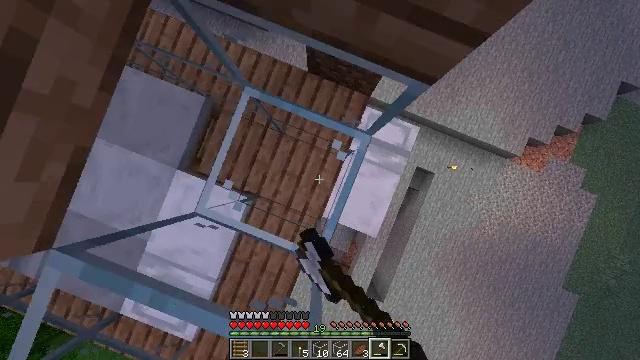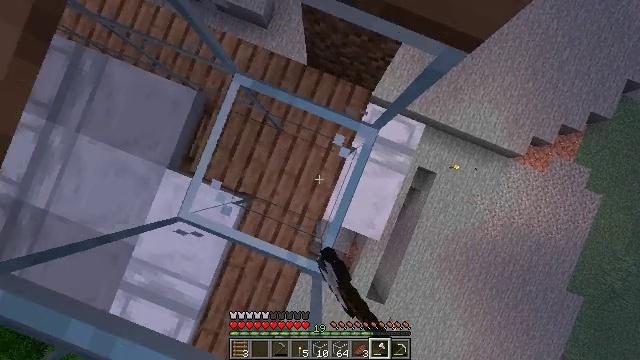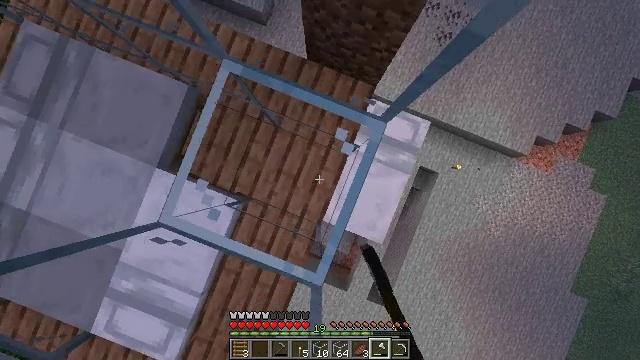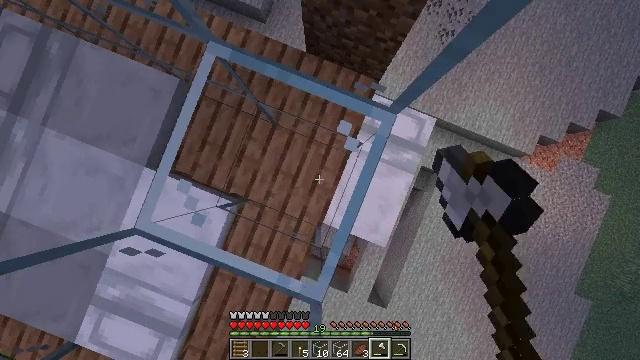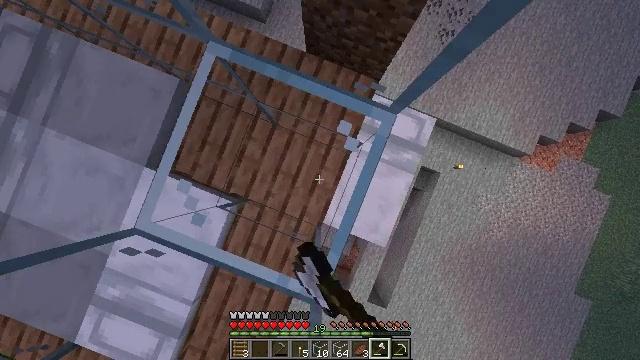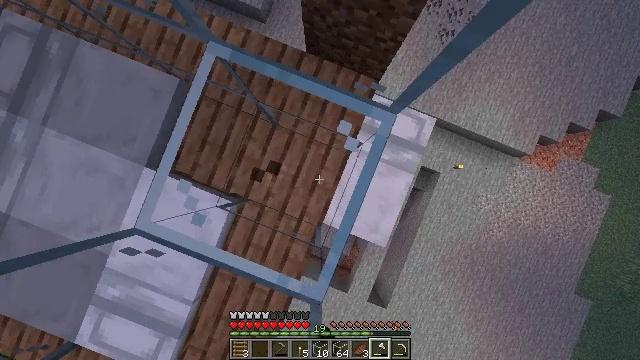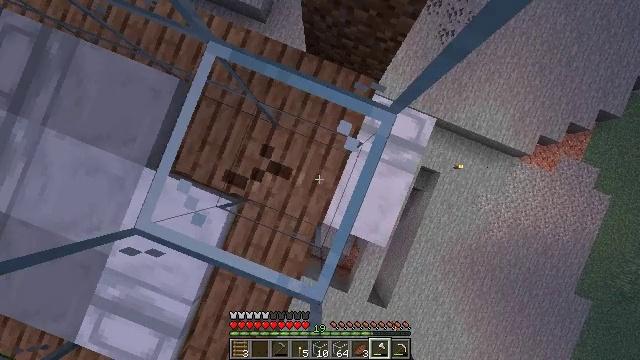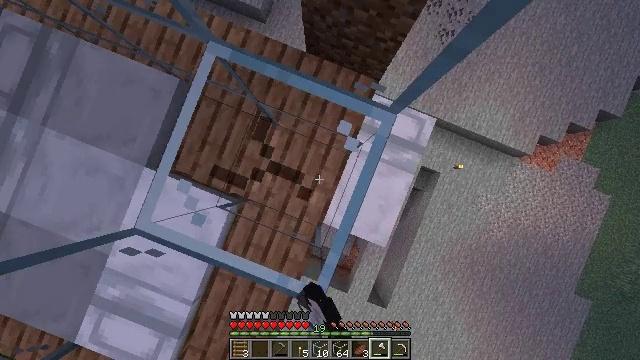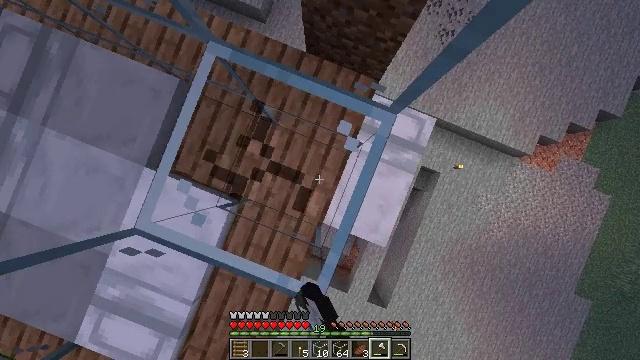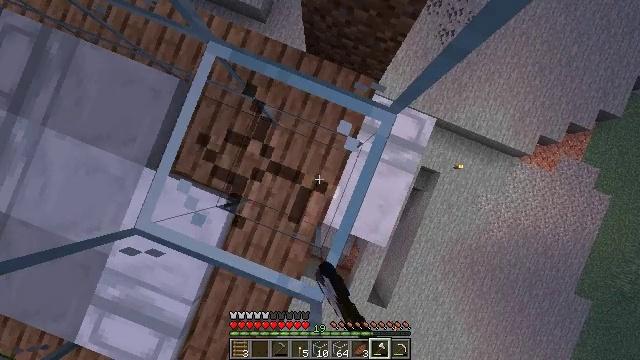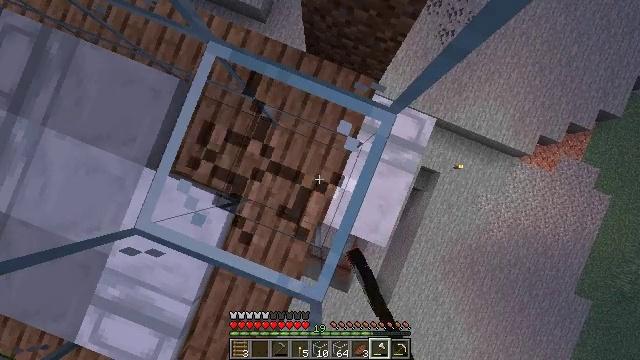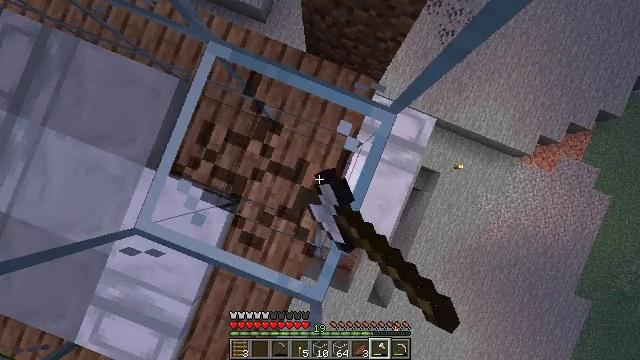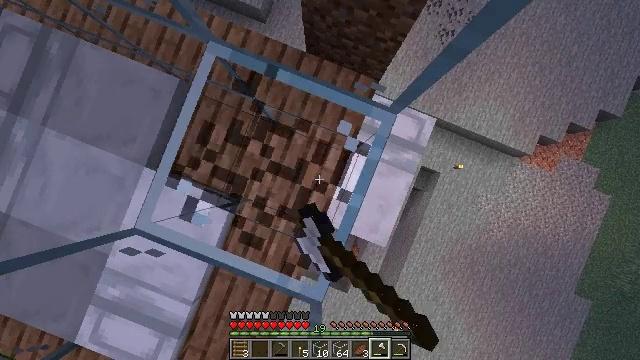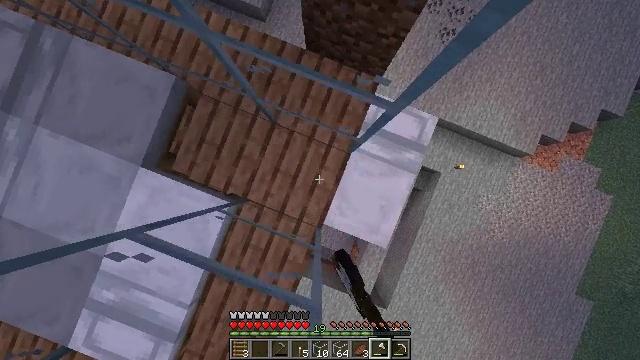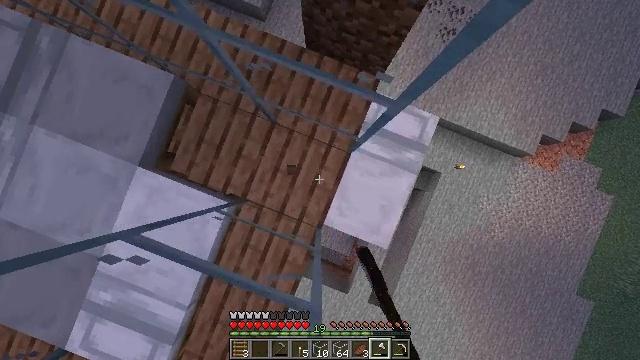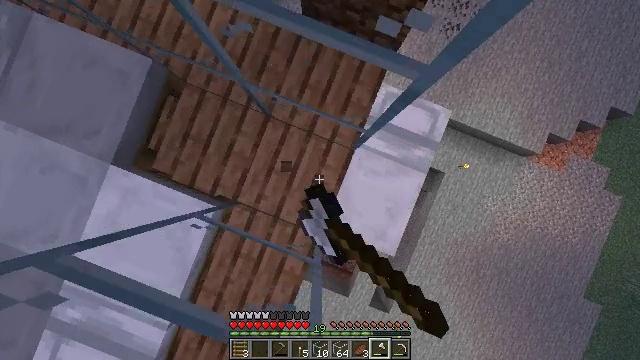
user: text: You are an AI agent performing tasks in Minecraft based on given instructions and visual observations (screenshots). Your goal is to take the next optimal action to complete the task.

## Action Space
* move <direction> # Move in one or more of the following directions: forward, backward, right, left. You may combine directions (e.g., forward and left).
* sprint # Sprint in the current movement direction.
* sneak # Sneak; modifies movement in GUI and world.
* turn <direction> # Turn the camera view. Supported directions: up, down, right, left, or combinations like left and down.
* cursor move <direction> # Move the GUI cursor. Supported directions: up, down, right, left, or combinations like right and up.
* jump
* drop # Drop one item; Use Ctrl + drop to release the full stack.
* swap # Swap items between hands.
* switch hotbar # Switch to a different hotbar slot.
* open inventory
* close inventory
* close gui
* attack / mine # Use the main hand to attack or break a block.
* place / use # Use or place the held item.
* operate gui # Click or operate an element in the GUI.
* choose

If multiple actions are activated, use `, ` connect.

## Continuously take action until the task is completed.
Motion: motion action
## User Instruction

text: Mine the glass to clear the view.
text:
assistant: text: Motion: sneak, attack / mine
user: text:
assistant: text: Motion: sneak, attack / mine
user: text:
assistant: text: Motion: sneak, attack / mine
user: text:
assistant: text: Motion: sneak, attack / mine
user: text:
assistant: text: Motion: sneak, attack / mine
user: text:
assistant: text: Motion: sneak, attack / mine
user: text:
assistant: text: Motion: sneak, attack / mine
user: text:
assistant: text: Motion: sneak, attack / mine
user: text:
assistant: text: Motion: sneak, attack / mine
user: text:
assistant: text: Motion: sneak, attack / mine
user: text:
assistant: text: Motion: sneak, attack / mine
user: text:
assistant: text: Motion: sneak, attack / mine
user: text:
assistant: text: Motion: sneak, attack / mine
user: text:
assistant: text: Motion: sneak, attack / mine
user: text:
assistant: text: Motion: sneak, attack / mine
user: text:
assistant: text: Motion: sneak, attack / mine
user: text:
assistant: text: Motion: sneak, attack / mine
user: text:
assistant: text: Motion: sneak, attack / mine